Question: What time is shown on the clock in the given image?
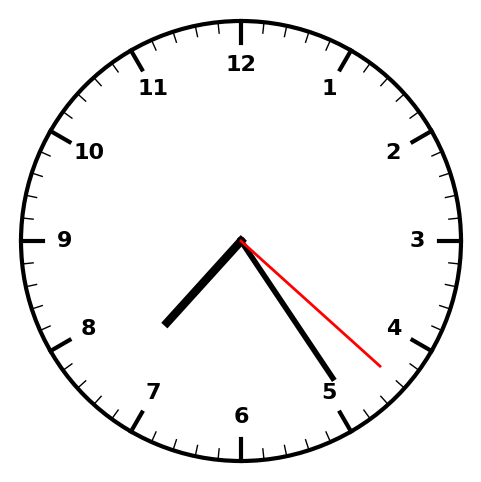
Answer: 07:24:22